Aerial crown-view tile of a tropical tree (Barro Colorado Island, Panama), acquired 20240918:
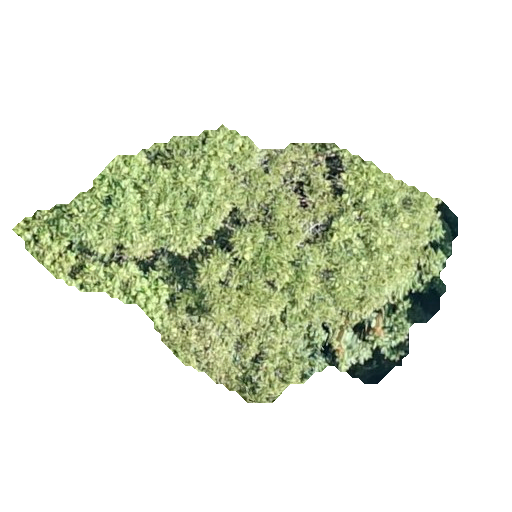
Species: Dipteryx oleifera
GBIF accepted scientific name: Dipteryx oleifera
Crown area: 119.2 m²